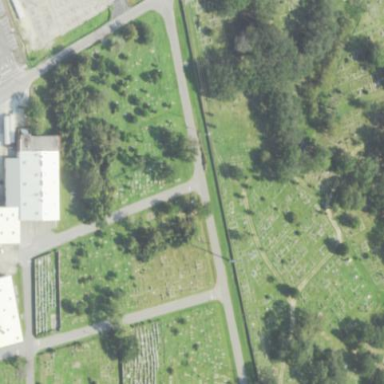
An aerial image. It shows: Cemetery.